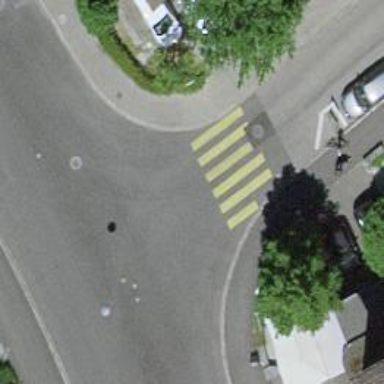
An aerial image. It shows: Kerb barrier.